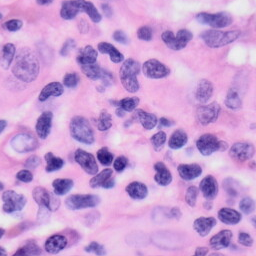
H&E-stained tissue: Skin